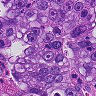
Metastatic tissue present: yes